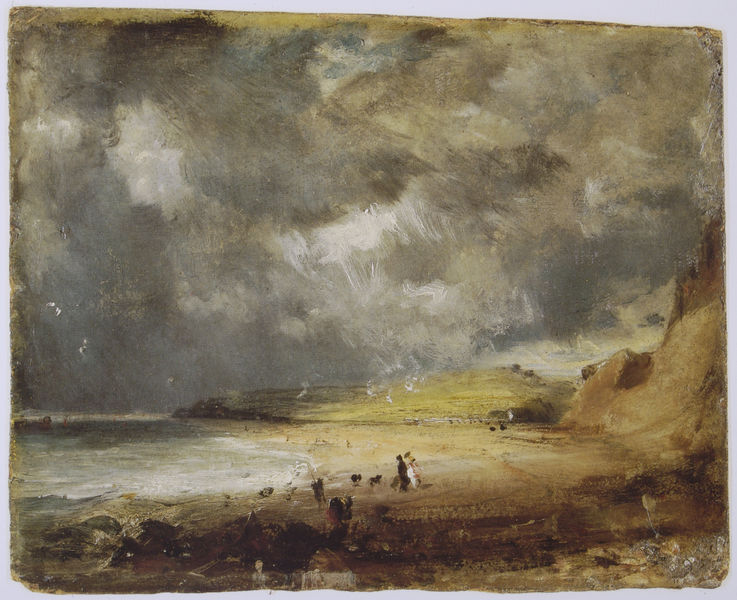
Titel: Weymouth Bay (Bowleaze Cove)
Künstler: John Constable
Standort: London
Institution: Victoria & Albert Museum
Schlagwörter: berg, blau, dunkel, felsen, gewitter, himmel, kampf, mann, meer, schatten, wasser, weiß, wolken, aquarell, gelb, grün, landschaft, menschen, ocker, sand, see, ufer, abend, braun, frau, grau, hell, kleid, licht, schwarz, gras, haus, hunde, tiere, wiese, wolke, beige, tanz, stein, steine, horizont, hügel, natur, wind, gewässer, pastos, land, paar, personen, rund, gischt, küste, strand, welle, wellen, papier, düster, berge, düne, dünen, fels, steil, rand, figuren, romantik, angst, constable, gicht, sturm, sturmflut, turner, unwetter, wetter, woge, wiss, grass, bucht, klippe, ozean, regen, pärchen, spaziergang, gewitterwolken, stand, vermeer, trüb, gestalten, brautpaar, bedrohung, gefährlich, macht, spaziergänger, grautöne, gelbgrün, hirten, bügel, landstrich, gewitterstimmung, tosen, kliff, peitschen, wolkenbruch, steilufer, hagel, william turner, strum, horzont, wiliam turner, gestallten, uder, lnadschaft, wolkenbruck, surm